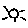
Label: sun